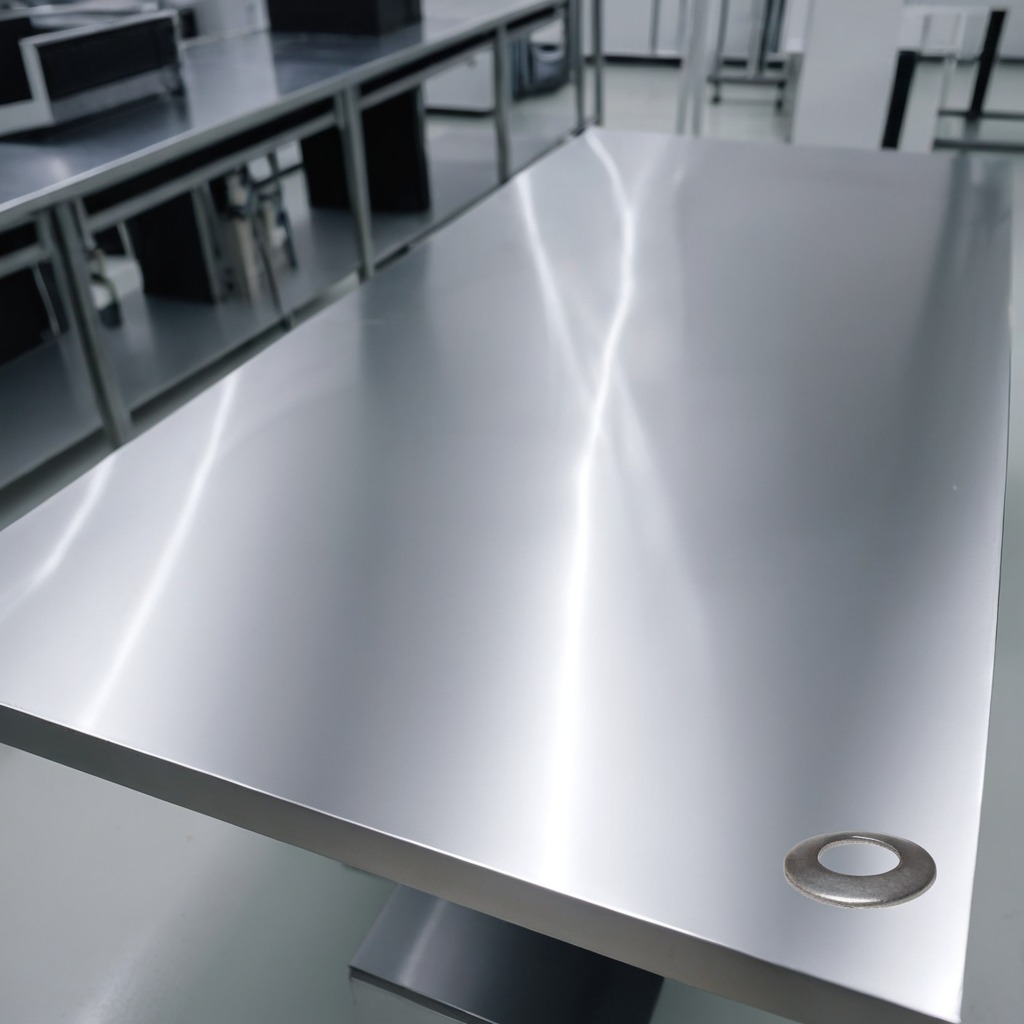
A flat metal washer is lying on a stainless steel table.